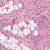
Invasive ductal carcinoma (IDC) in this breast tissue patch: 1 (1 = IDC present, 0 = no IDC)